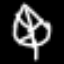
Label: leaf